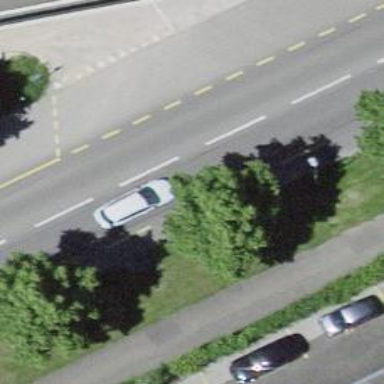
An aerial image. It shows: Primary highway with asphalt surface and designated lane for cyclists.